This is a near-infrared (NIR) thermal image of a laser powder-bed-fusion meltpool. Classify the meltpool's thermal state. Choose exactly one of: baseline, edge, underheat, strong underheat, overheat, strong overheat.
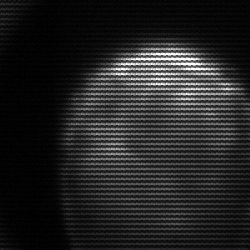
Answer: edge